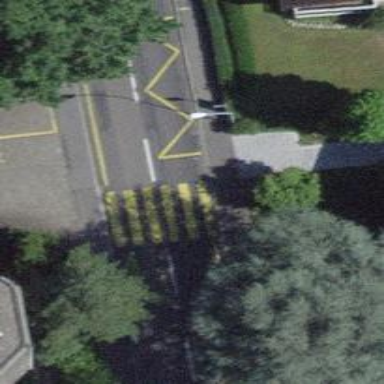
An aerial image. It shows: Footway with zebra crossing.